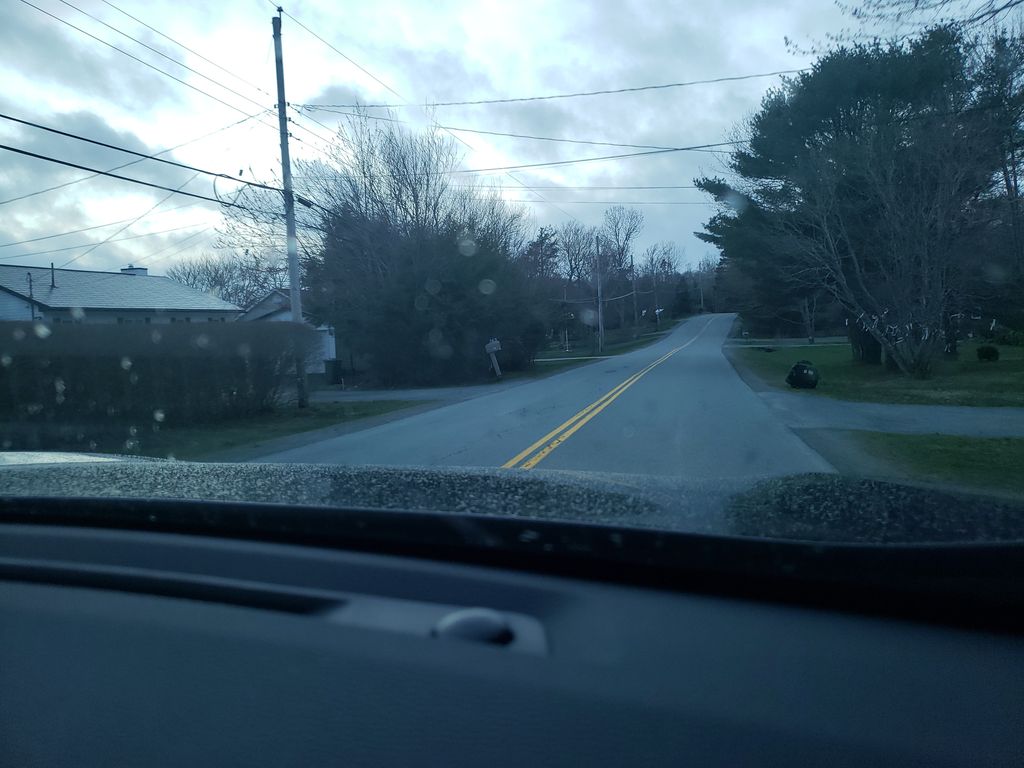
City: halifax